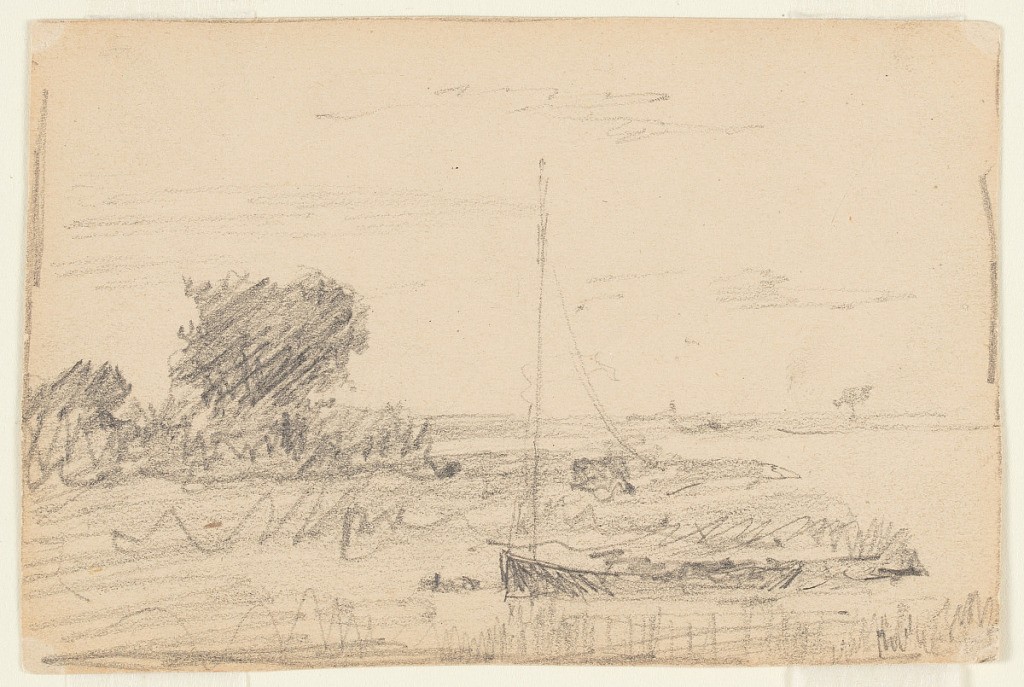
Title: Landscape
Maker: Walter Clark, American, 1848–1917
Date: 1884
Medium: Graphite on paper
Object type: Drawing
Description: At the seashore, the land being shown at left. A sailboat is anchored in the right foreground. Trees are shown in the left middle and the right distance. Parts of framing lines.